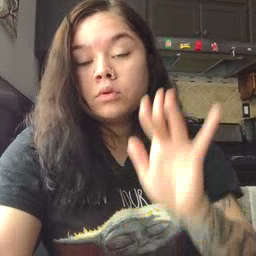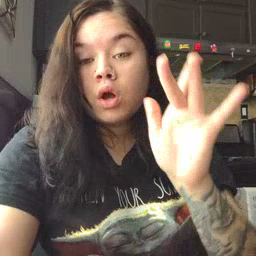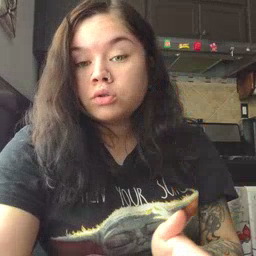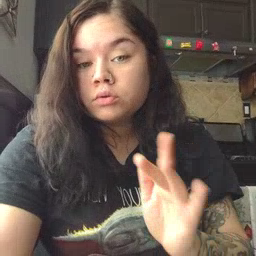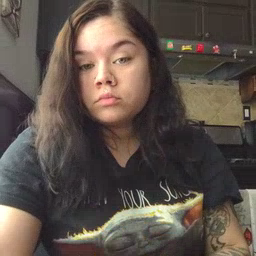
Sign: touch